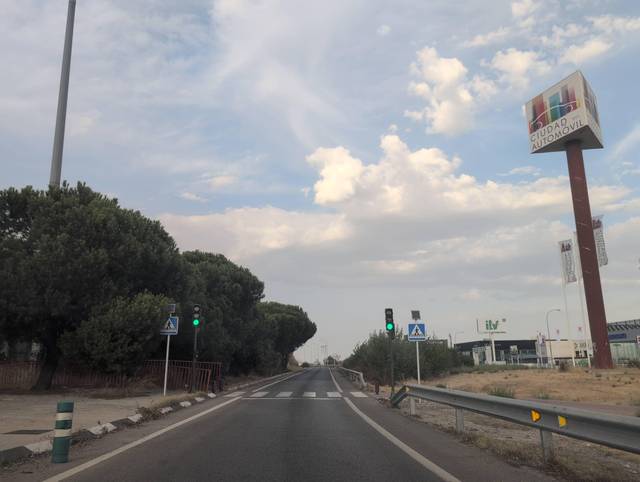
Region: Spain
Coordinates: 40.316, -3.771